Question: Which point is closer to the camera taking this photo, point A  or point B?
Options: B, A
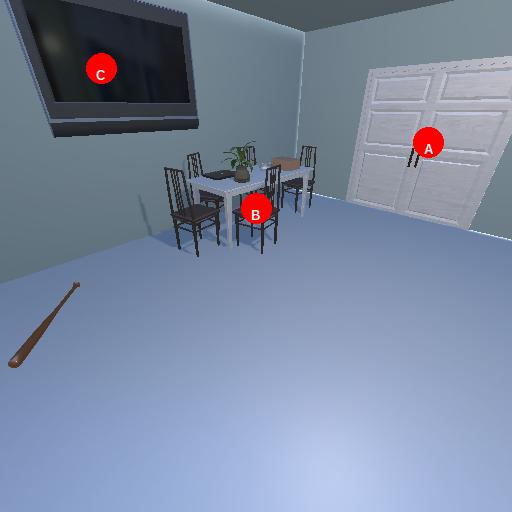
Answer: B